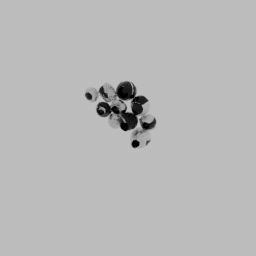
Label: animals